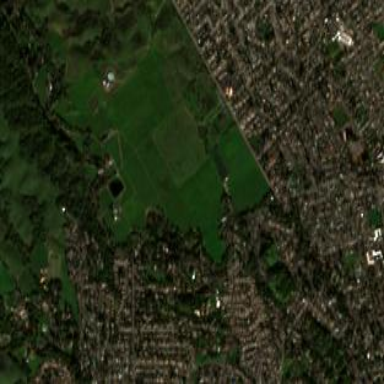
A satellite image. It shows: City park.